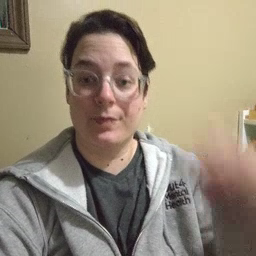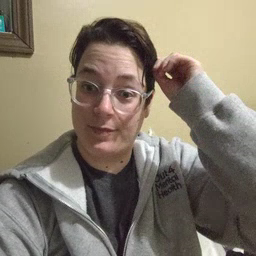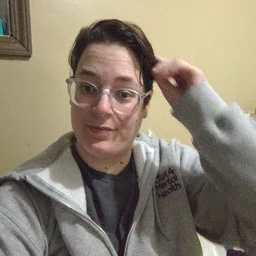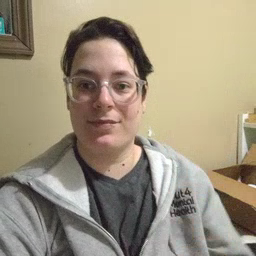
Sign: hair